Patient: sex F, age 36
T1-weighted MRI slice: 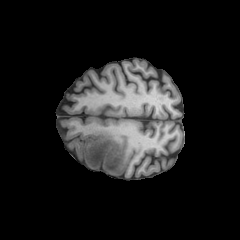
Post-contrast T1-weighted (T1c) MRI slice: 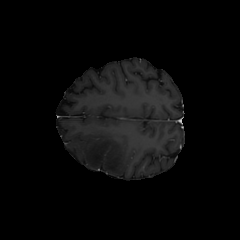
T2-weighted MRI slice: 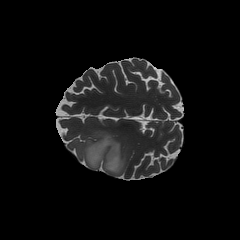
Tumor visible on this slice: yes
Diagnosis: Astrocytoma, IDH-mutant
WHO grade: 3